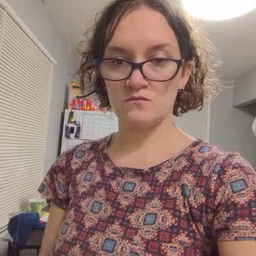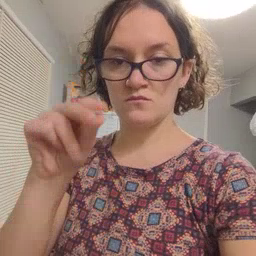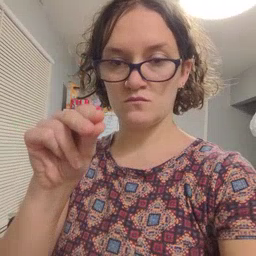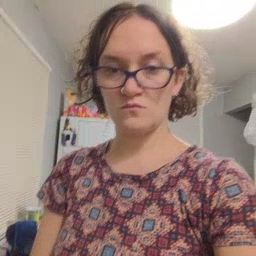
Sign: no